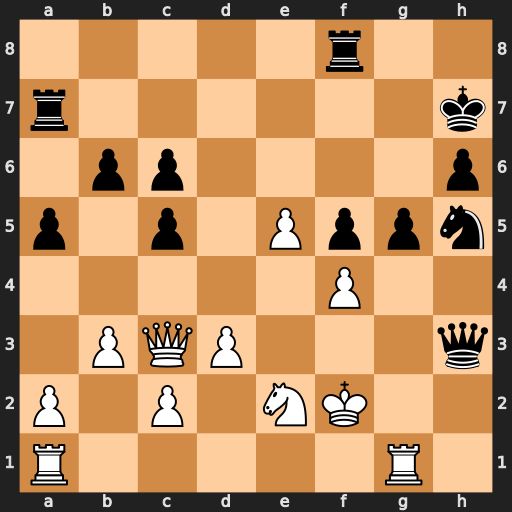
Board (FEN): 5r2/r6k/1pp4p/p1p1Pppn/5P2/1PQP3q/P1P1NK2/R5R1
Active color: w
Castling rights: -
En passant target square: -
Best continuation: Rh1 Qg4 Rag1 Nxf4 Rxg4